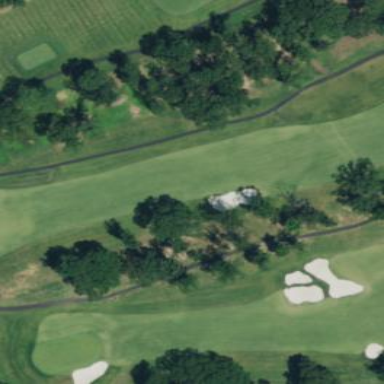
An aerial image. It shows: Golf fairway surrounded by grass.